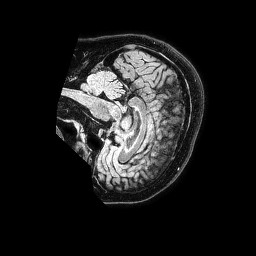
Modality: FLAIR
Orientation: sagittal
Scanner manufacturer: philips
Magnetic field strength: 1.5 T
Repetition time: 4.8 s
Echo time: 0.3 s